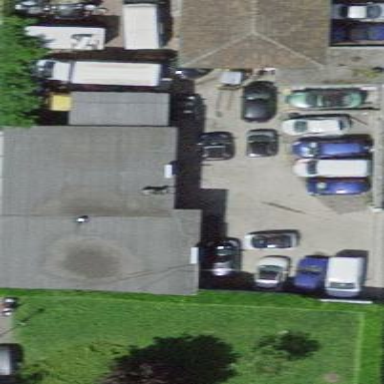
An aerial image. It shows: Garage building.